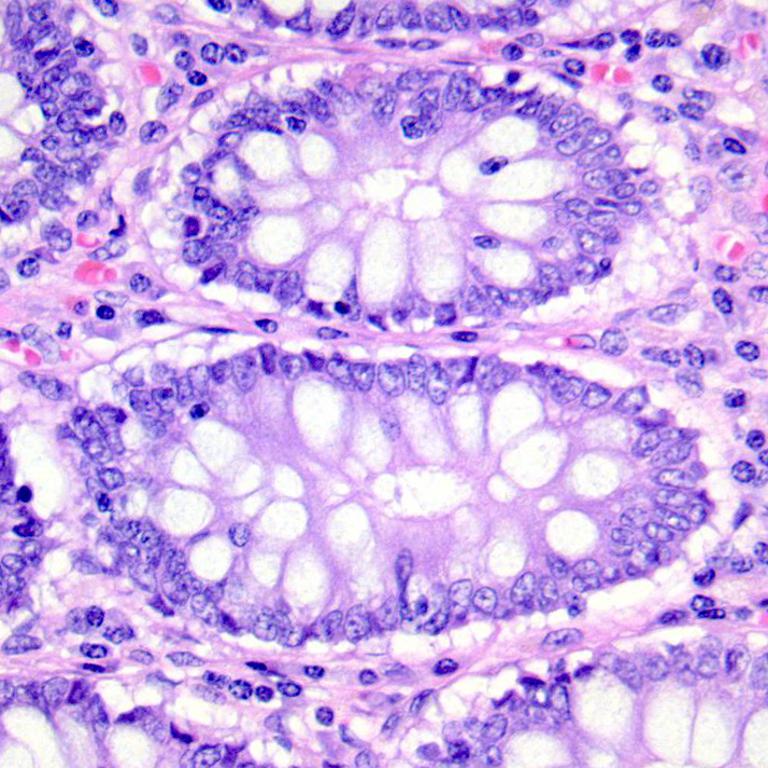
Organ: colon
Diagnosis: benign